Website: ulta-beauty
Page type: delivery-shipping
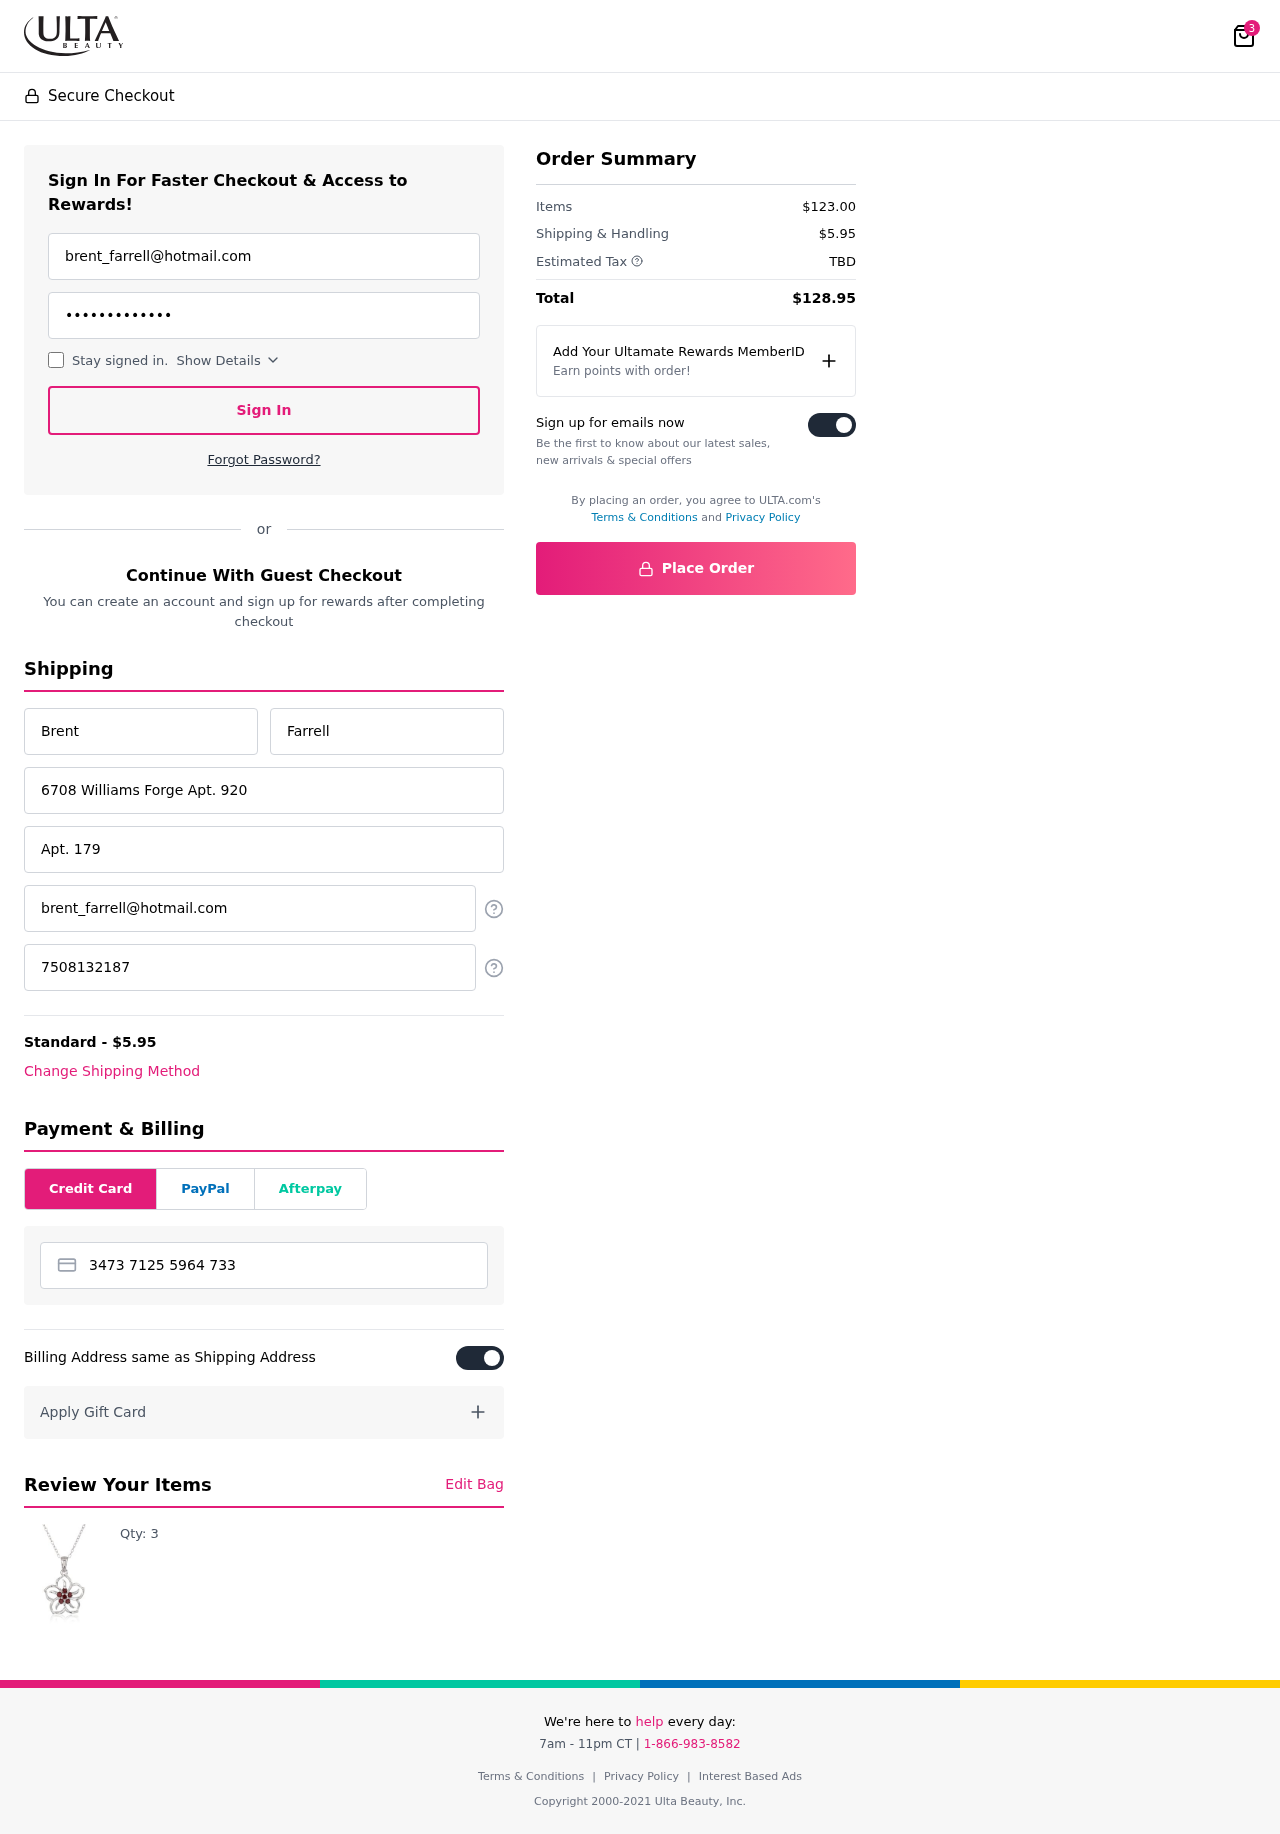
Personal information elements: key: PII_CARD_NUMBER
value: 3473 7125 5964 733
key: PII_EMAIL
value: brent_farrell@hotmail.com
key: PII_EMAIL2
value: brent_farrell@hotmail.com
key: PII_FIRSTNAME
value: Brent
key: PII_LASTNAME
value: Farrell
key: PII_PHONE
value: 7508132187
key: PII_STREET
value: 6708 Williams Forge Apt. 920
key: PII_STREET2
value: Apt. 179
Product elements: key: PRODUCT1_QUANTITY
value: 3
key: PRODUCT1
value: Qty: 3
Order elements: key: ORDER_NUM_ITEMS
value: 3
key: ORDER_SHIPPING_COST
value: $5.95
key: ORDER_SUBTOTAL
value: $123.00
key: ORDER_TAX
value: TBD
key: ORDER_TOTAL
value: $128.95